Interaction volume radius: 5 \u00c5
Interaction volume height: 15 \u00c5
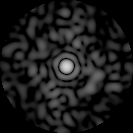
Disorder parameter: 0.7957